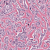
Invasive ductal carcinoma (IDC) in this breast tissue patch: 1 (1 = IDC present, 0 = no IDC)